Here is the raw accelerometer signal from a rotor rig, plotted against time. Classify the rotor condition as one of: normal, misalignment, unbalance, looseness.
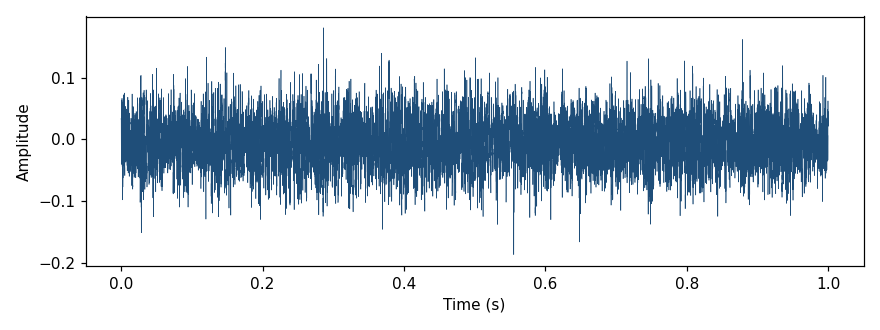
Answer: misalignment